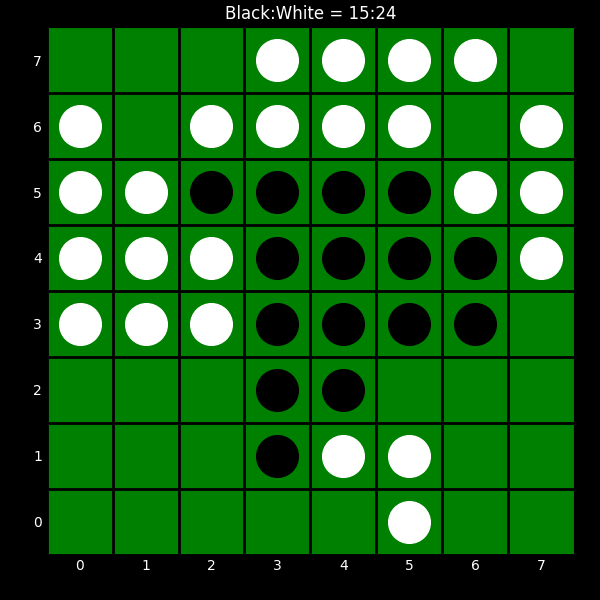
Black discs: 15
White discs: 24